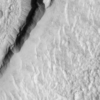
Label: not_dusty